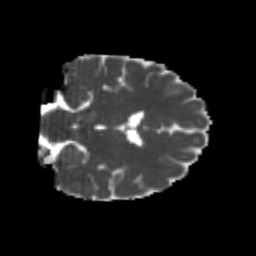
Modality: MD
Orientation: coronal
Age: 21
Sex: female
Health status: healthy
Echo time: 0.074 s